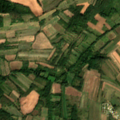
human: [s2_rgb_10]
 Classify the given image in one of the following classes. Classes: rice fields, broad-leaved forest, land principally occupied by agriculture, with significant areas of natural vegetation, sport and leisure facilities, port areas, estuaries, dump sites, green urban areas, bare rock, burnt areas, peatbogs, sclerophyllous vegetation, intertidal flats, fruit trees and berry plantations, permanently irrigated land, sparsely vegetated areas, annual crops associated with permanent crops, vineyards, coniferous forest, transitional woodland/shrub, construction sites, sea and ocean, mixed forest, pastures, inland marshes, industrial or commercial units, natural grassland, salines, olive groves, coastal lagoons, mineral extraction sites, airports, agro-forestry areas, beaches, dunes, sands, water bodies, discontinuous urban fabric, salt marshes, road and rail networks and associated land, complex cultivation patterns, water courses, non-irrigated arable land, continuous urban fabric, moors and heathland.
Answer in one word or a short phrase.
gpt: complex cultivation patterns, land principally occupied by agriculture, with significant areas of natural vegetation, broad-leaved forest